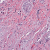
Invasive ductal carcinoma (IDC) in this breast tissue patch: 0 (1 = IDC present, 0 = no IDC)